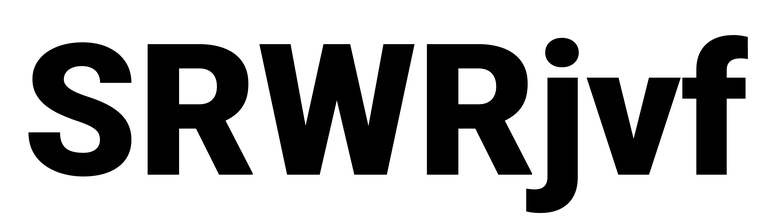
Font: Roboto_Black